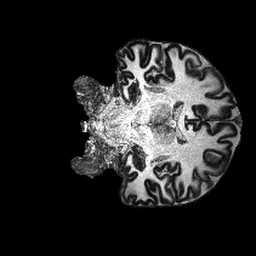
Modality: MP2RAGE
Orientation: coronal